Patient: sex M, age 58
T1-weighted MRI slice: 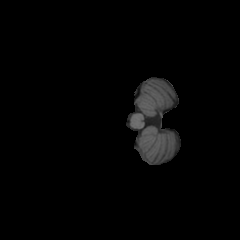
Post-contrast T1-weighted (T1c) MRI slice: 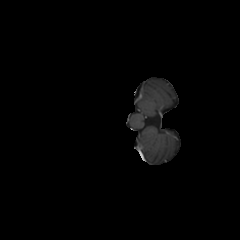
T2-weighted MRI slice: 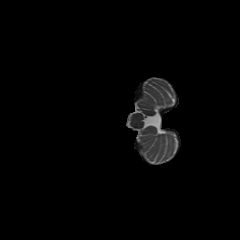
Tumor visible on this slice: no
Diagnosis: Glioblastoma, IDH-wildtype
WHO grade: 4